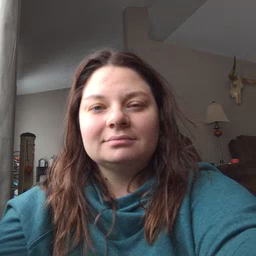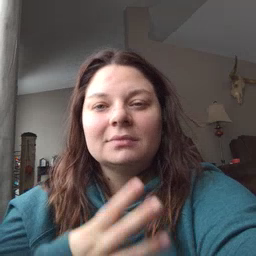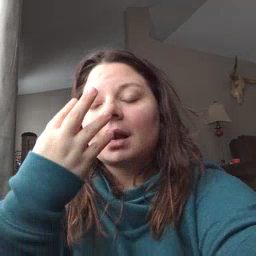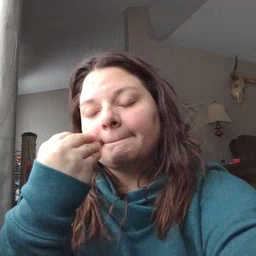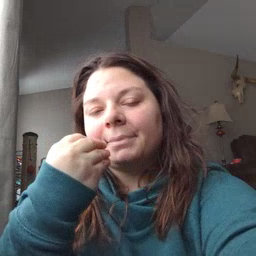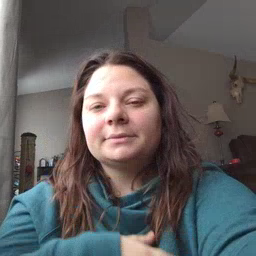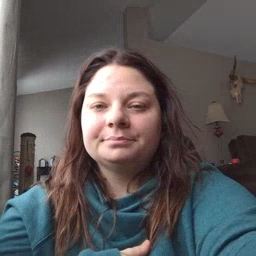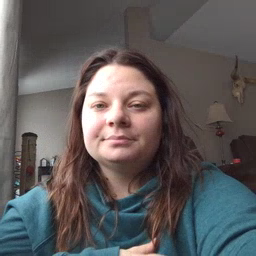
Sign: nap